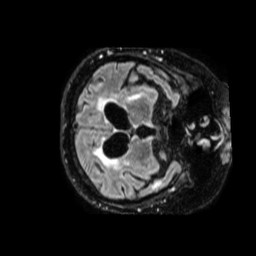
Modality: FLAIR
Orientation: axial
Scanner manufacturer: philips
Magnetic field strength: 1.5 T
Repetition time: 4.8 s
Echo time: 0.3437 s